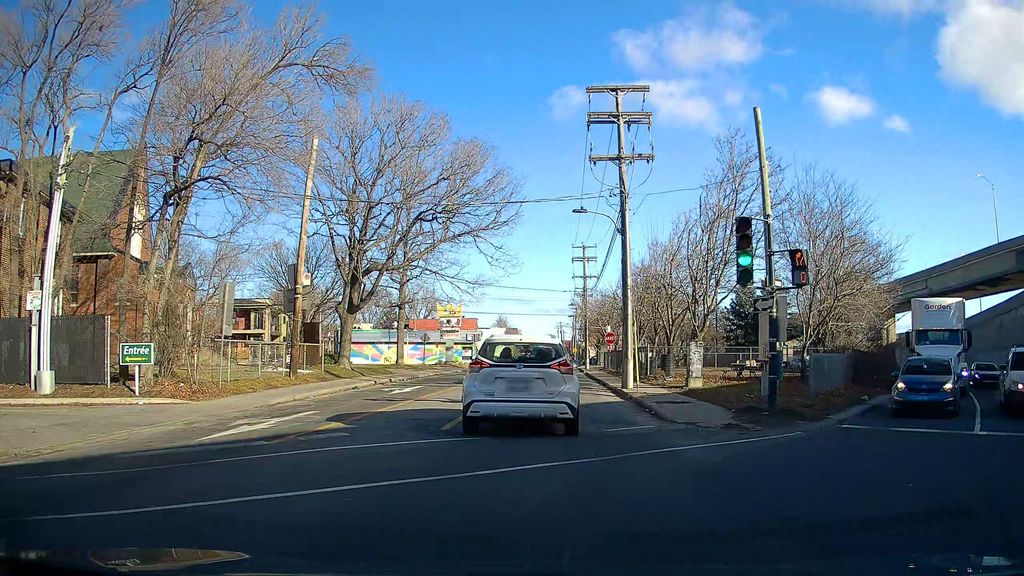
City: montreal